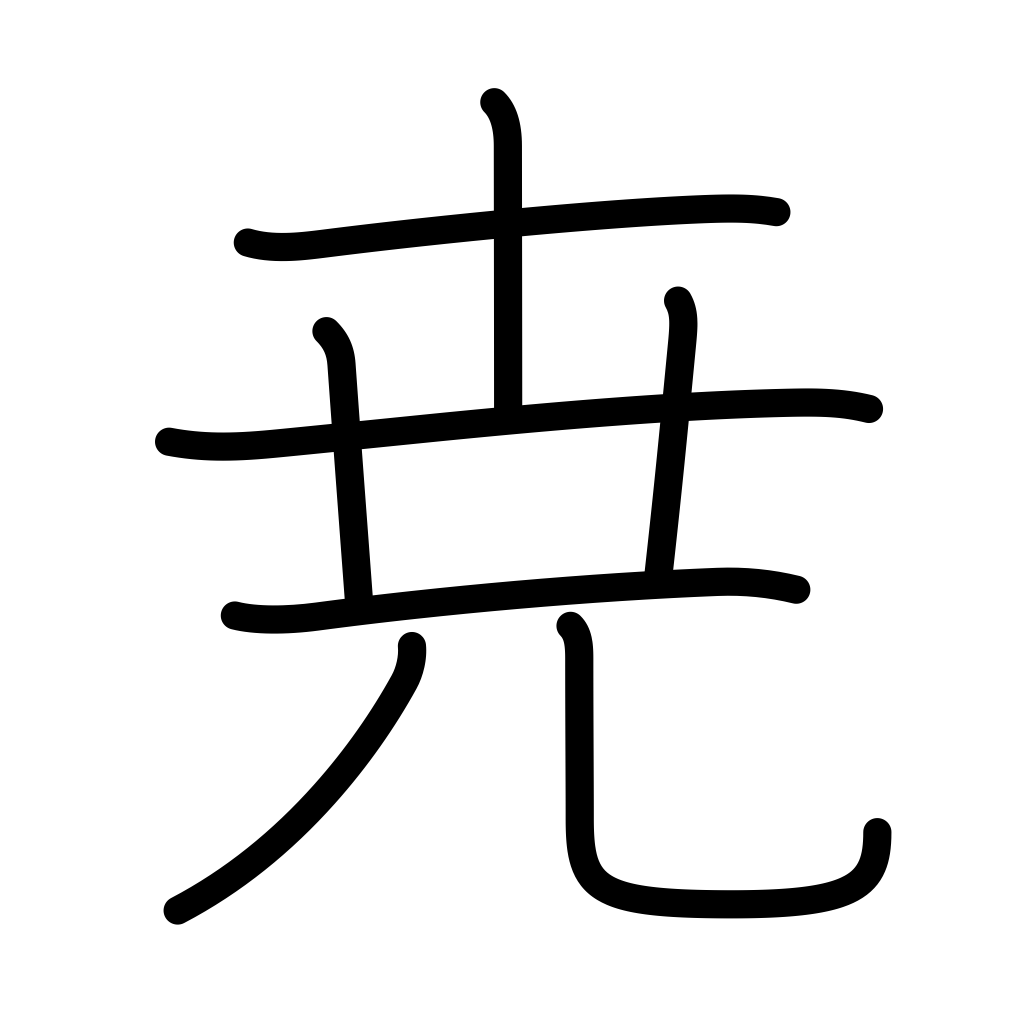
Meaning: high, far